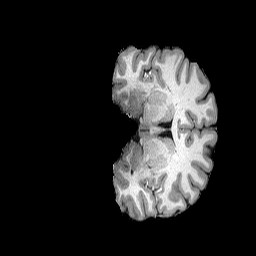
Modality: T1w
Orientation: coronal
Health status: ill